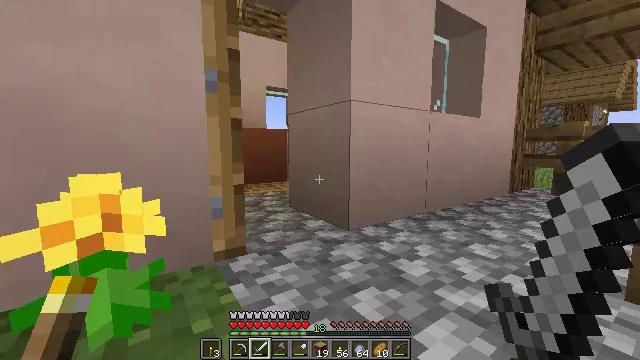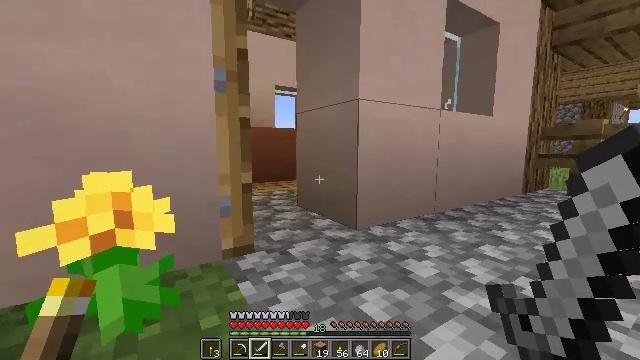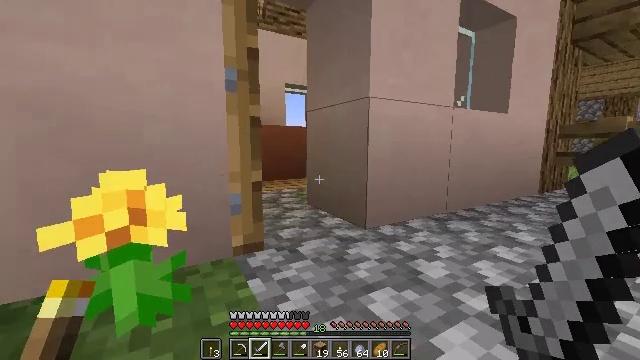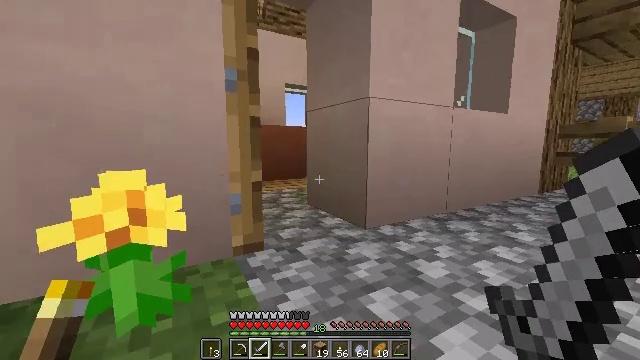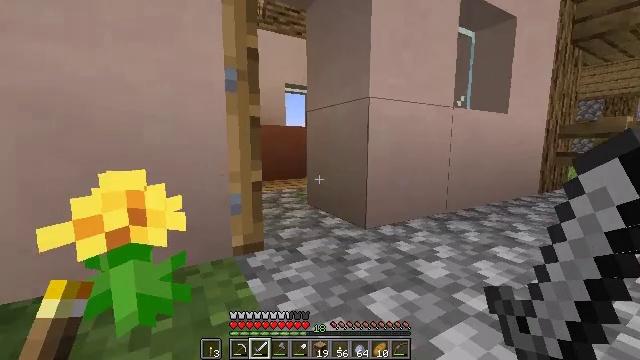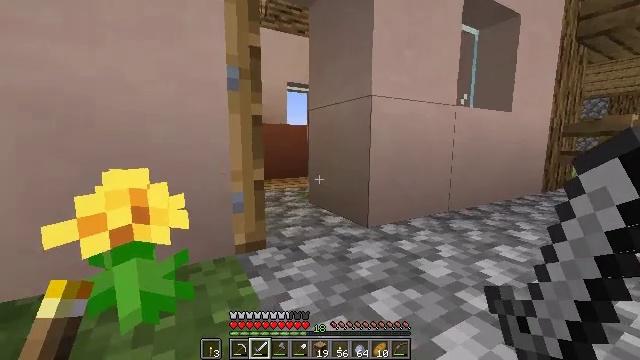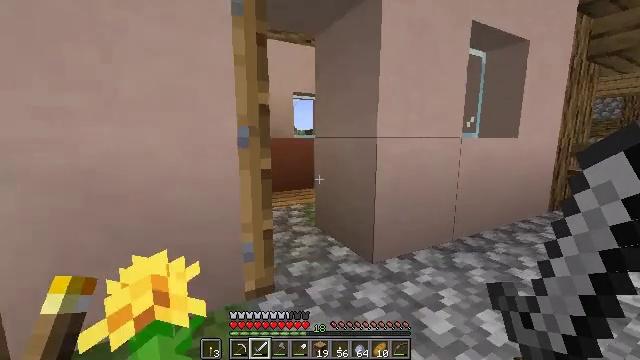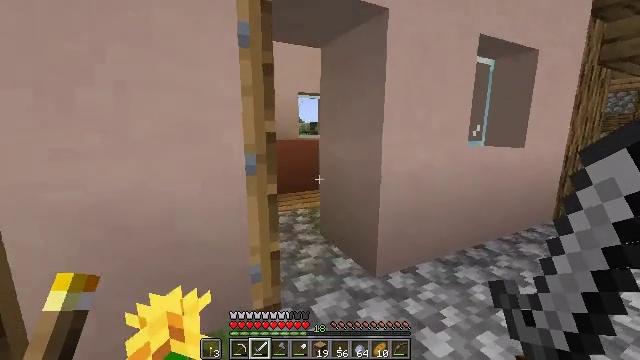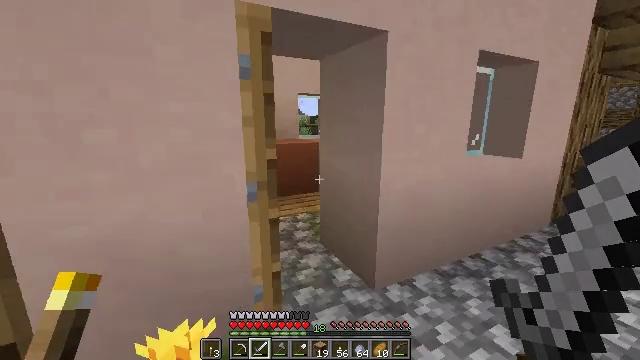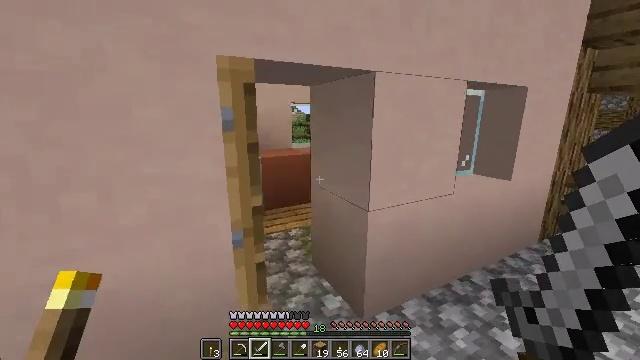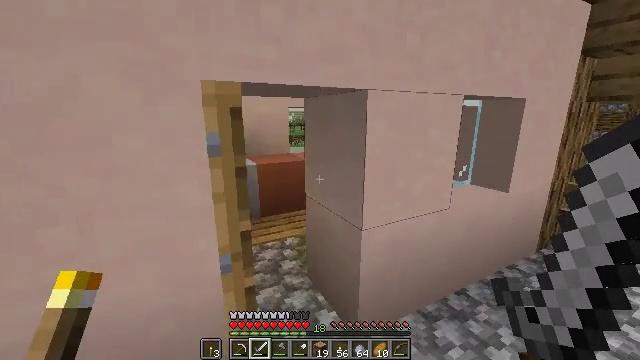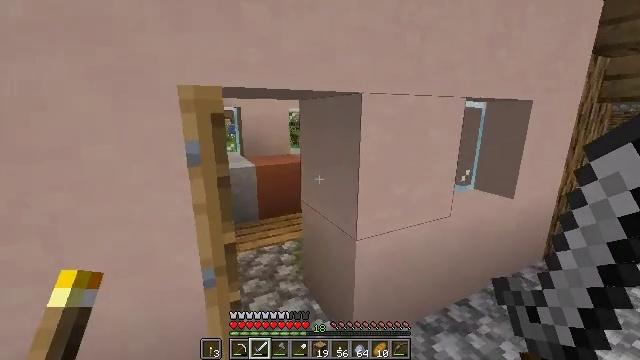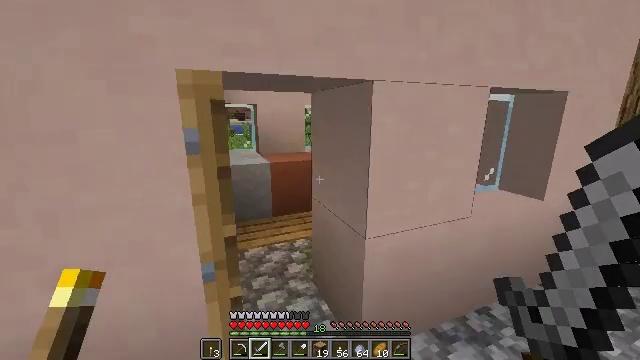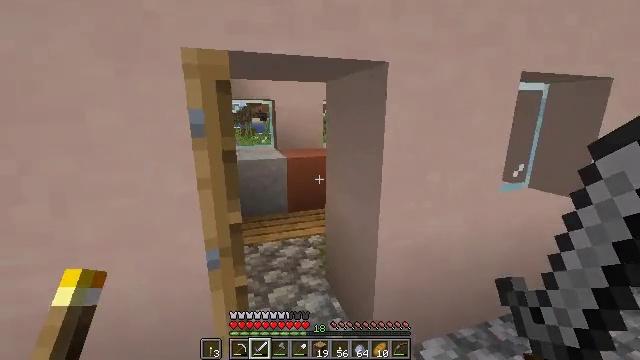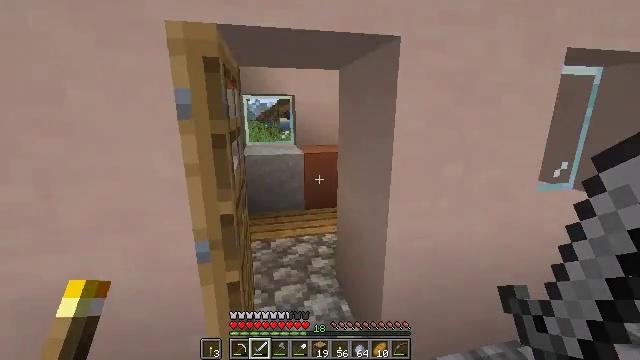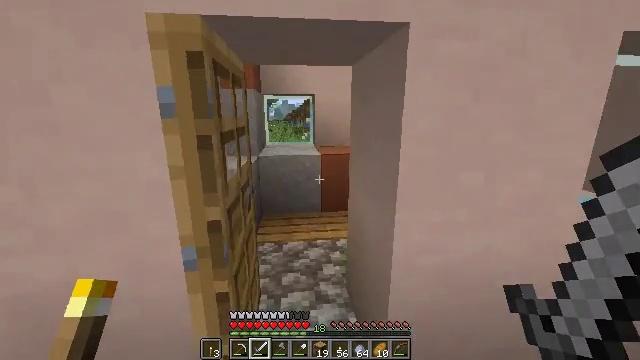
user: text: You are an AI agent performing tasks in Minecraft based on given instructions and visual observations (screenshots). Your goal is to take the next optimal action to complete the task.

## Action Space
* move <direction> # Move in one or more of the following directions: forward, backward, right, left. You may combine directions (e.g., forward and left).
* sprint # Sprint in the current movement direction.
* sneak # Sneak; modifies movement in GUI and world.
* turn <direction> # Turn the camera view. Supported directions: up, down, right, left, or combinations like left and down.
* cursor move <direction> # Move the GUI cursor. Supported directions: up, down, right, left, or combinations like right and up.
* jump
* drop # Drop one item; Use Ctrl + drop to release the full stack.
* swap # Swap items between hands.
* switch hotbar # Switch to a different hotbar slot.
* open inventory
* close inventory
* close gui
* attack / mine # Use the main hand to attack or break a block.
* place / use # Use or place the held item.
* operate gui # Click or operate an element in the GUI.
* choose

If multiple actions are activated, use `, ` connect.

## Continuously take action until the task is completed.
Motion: motion action
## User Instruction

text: Gather clay blocks.
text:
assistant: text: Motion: move forward, turn left
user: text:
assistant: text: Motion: move forward, turn left
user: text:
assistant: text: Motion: move forward
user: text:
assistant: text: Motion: move forward
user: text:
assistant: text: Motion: move forward
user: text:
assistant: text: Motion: move forward, turn left and down, jump
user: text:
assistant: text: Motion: move forward, turn left and down, jump
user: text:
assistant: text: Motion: move forward, turn down, jump
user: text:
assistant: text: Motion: move forward
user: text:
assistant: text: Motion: move forward and move right
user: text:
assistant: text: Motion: move forward and move right, turn left
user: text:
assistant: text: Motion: move forward and move right, turn left
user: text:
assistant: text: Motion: move forward and move right, turn left
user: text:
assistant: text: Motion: move forward and move right, turn left
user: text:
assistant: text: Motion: move forward and move right, turn left
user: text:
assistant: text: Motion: move forward, turn left
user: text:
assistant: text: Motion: move forward, turn left and up
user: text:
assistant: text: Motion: move forward, turn left
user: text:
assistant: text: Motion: move forward
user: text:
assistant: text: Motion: move forward, turn right
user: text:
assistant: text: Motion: move forward and move left, turn right
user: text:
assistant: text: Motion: move forward and move left, turn right
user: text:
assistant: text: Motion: move forward and move left, turn right
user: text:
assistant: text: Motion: move forward and move left, turn right and down
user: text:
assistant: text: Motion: move forward and move left, turn right and down
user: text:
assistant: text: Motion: move forward and move left, turn right
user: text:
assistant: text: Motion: move forward and move left, turn right
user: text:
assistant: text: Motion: move left, turn right
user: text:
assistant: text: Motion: no_op
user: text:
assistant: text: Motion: no_op